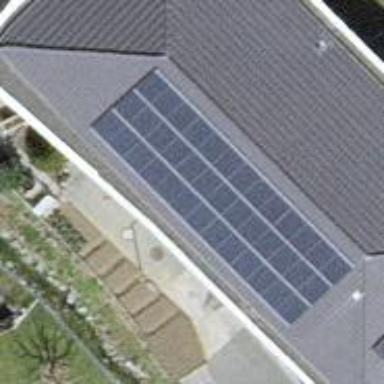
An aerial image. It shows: Solar power generator utilizing photovoltaic technology with solar photovoltaic panels.